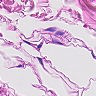
Metastatic tissue present: no